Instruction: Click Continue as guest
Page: checkout
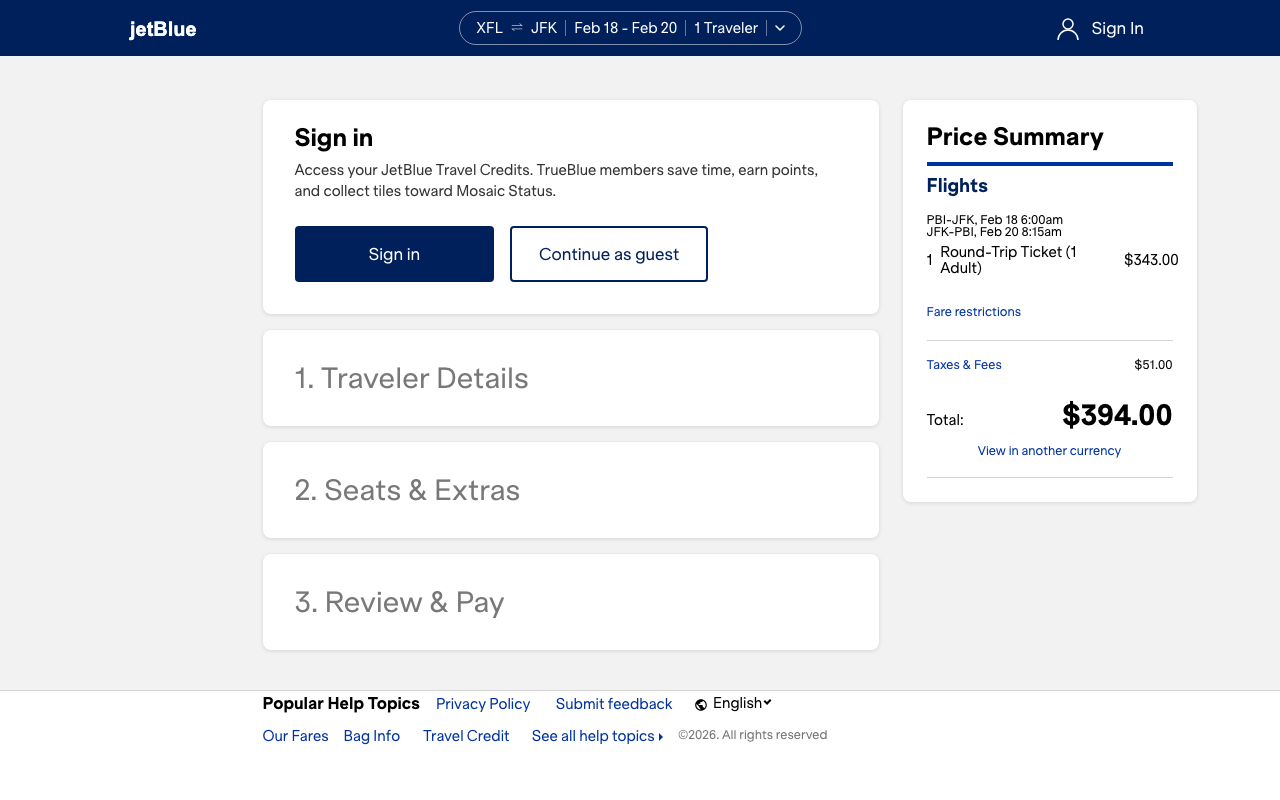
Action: click